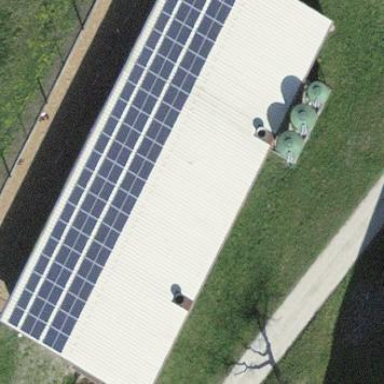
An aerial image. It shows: Solar power generator.